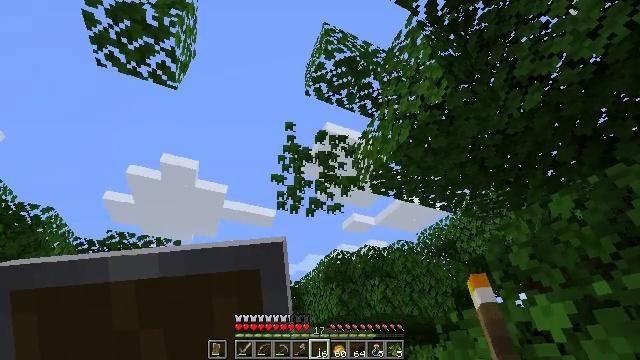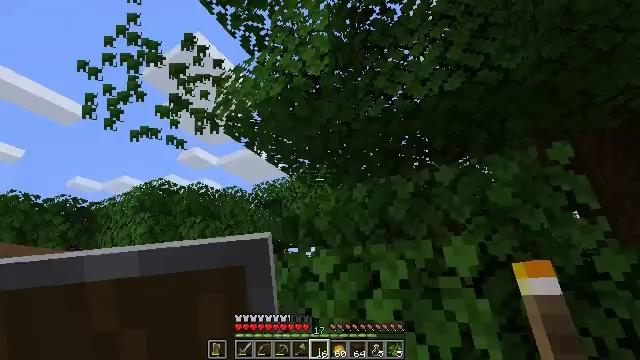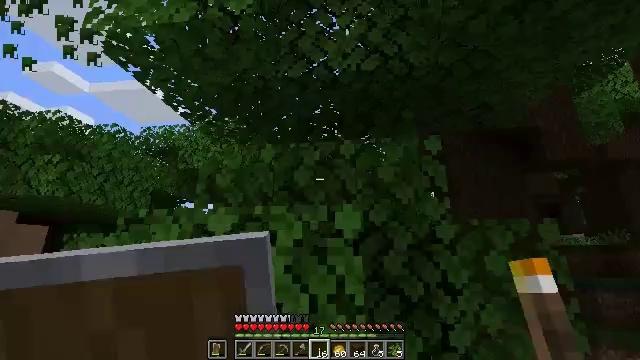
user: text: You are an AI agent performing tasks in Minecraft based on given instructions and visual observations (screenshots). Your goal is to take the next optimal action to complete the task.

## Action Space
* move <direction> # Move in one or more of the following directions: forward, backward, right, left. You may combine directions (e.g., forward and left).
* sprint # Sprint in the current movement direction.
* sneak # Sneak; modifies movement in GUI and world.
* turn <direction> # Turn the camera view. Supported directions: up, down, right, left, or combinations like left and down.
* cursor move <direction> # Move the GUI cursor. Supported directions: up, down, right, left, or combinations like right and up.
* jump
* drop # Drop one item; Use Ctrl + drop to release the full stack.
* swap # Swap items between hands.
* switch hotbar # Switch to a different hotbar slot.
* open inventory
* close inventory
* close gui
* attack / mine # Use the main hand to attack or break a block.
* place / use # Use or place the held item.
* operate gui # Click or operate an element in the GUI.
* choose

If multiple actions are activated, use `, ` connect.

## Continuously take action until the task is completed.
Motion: motion action
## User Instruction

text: Collect dark oak leaves by breaking them.
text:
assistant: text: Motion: turn right and down, attack / mine
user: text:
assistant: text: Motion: turn right and down, attack / mine
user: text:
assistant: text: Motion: attack / mine